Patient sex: M
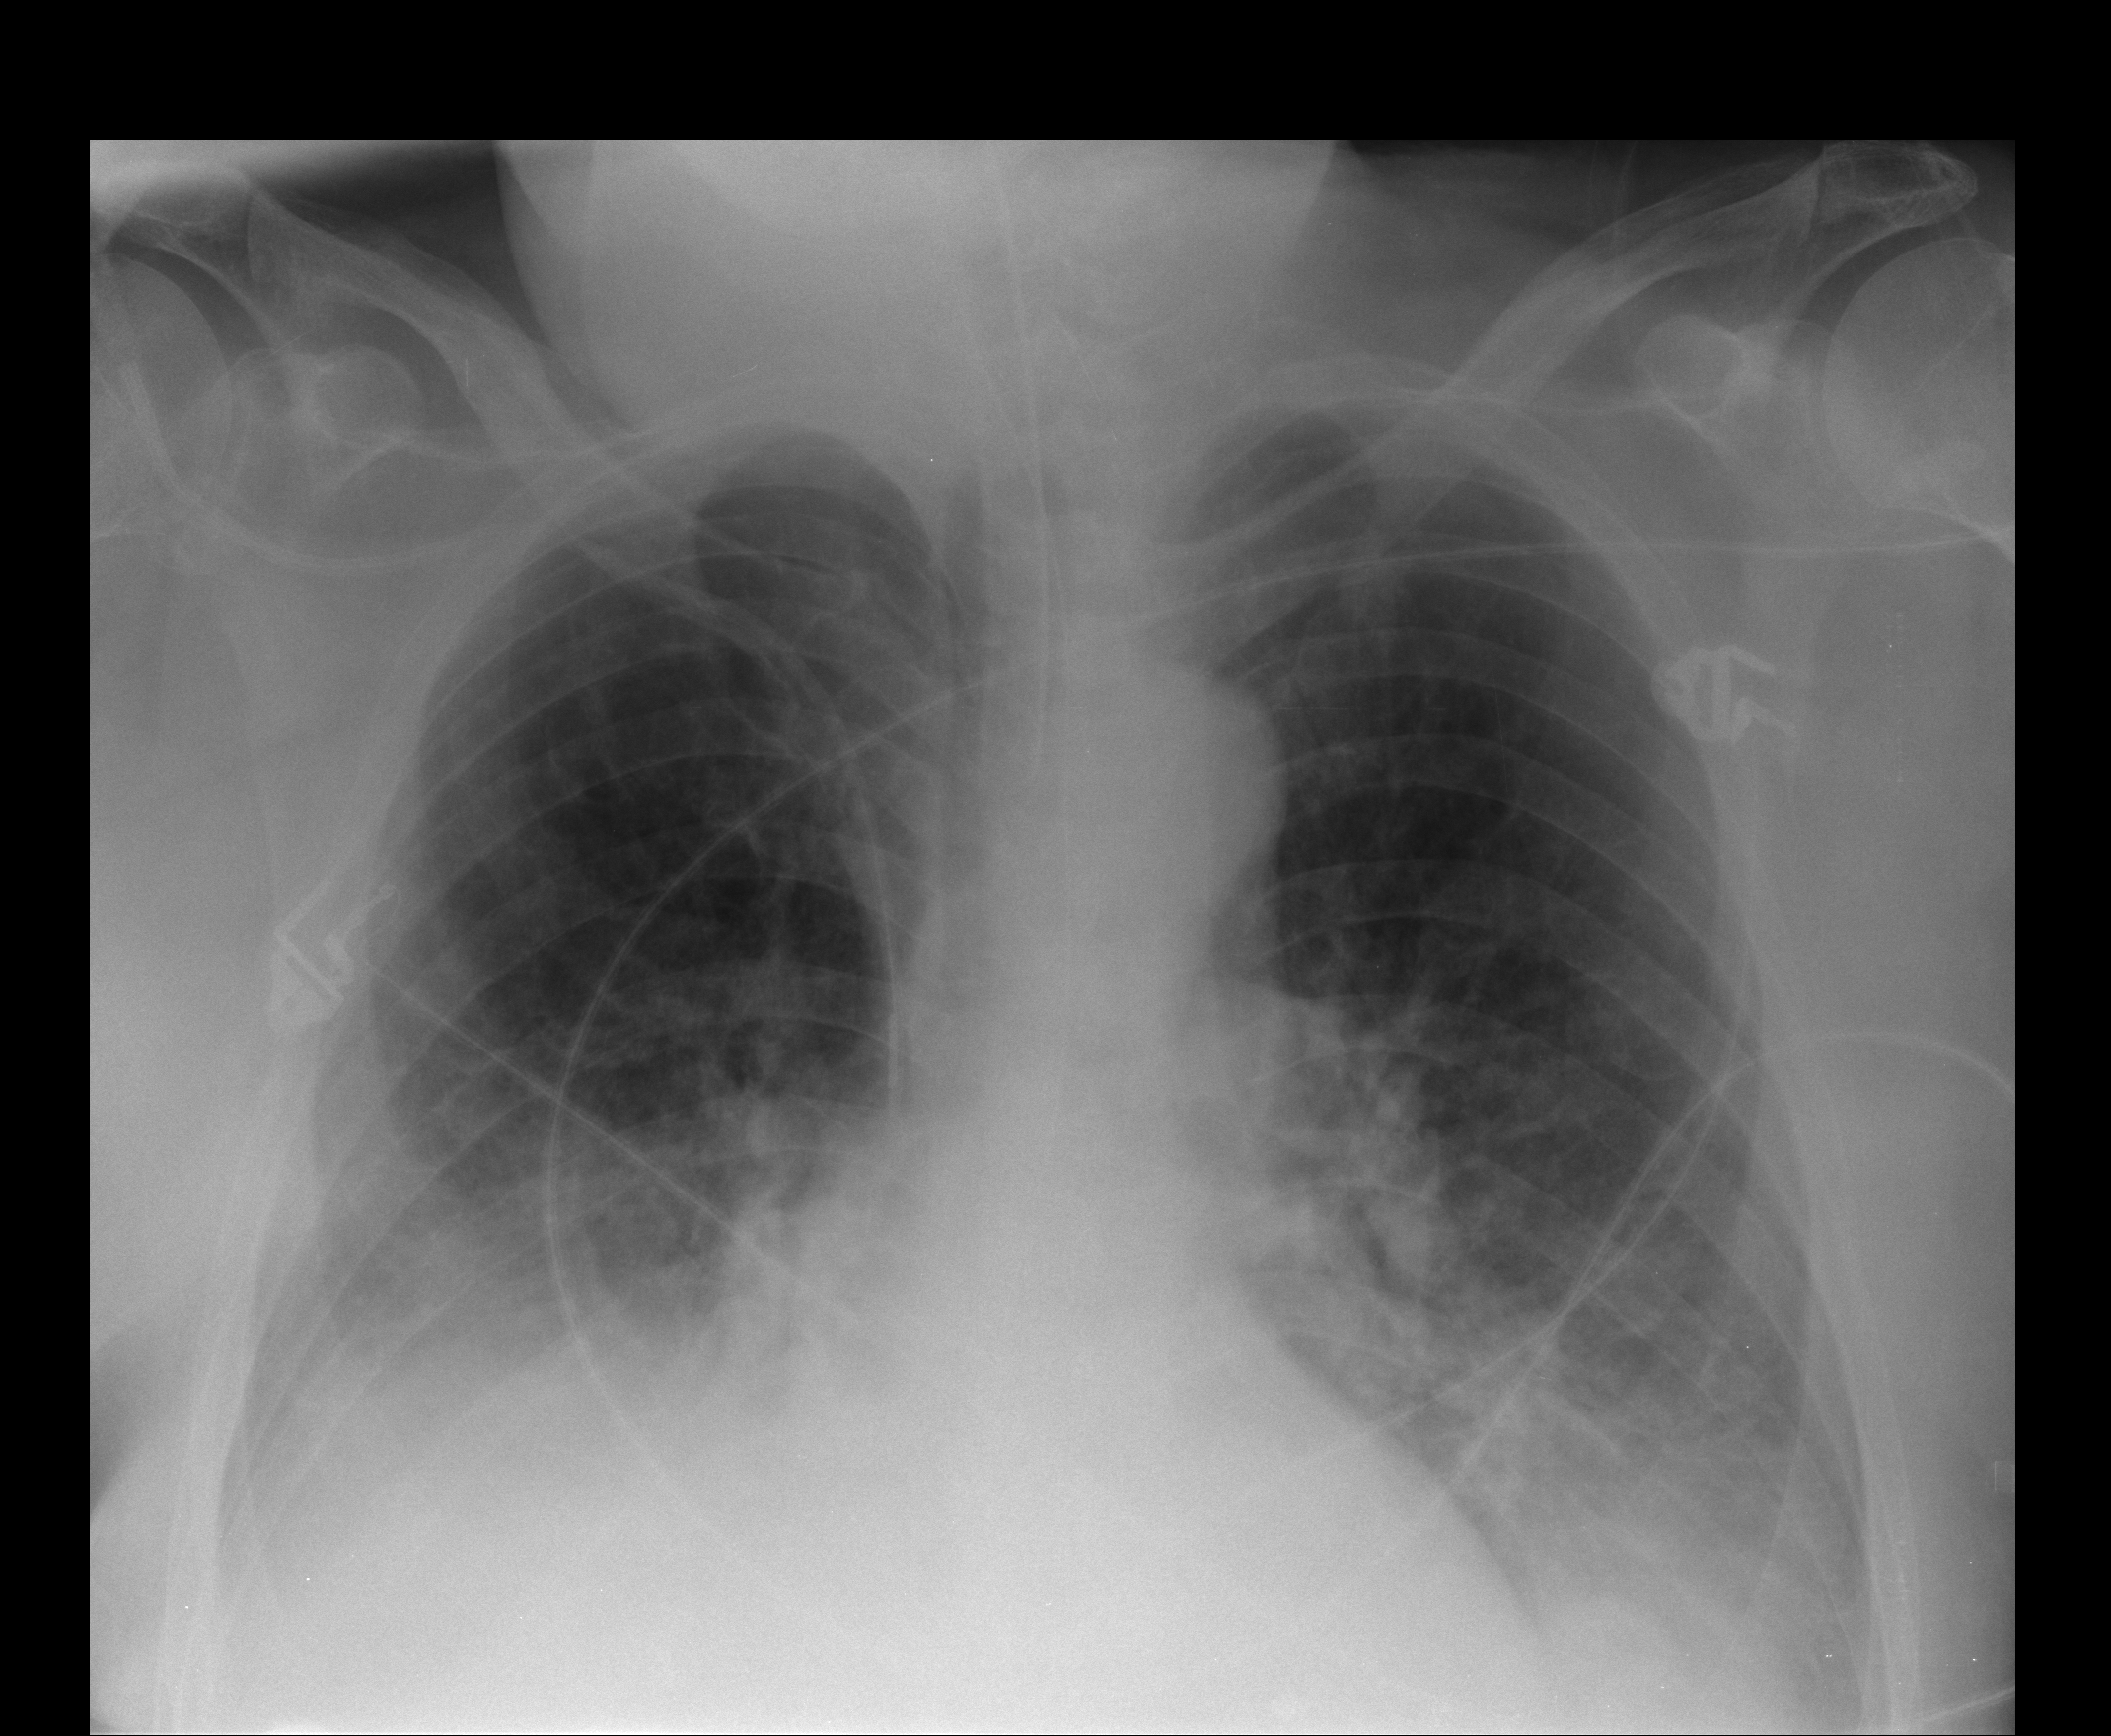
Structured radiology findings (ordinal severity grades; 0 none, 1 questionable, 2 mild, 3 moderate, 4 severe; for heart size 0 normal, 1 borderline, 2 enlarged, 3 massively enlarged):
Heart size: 0
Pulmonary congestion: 0
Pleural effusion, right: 2
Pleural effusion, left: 2
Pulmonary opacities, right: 2
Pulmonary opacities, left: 2
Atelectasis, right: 3
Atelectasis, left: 3